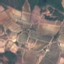
Land use / land cover class: PermanentCrop